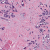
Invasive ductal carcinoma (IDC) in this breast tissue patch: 1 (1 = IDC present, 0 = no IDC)